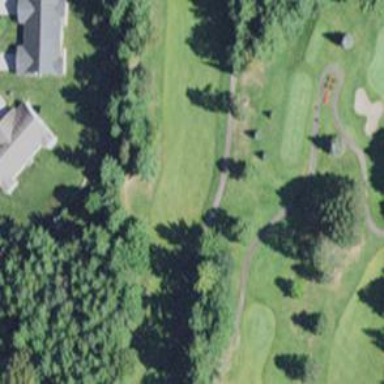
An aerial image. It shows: View of golf hole.